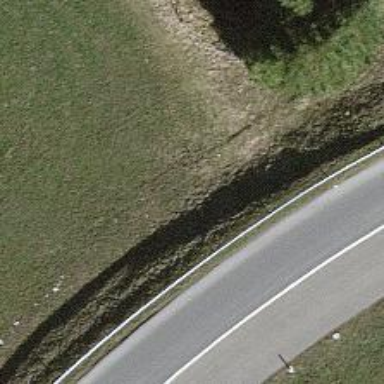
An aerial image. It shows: Guard rail.